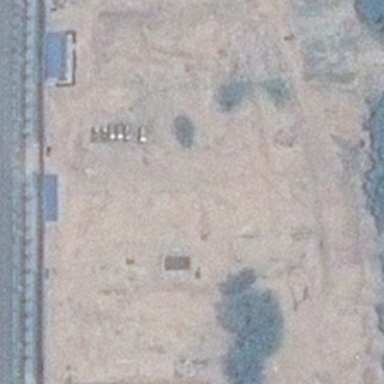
A lot of broken stone and waste are in the bareland(2 .